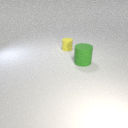
small yellow rubber cylinder behind large green rubber cylinder